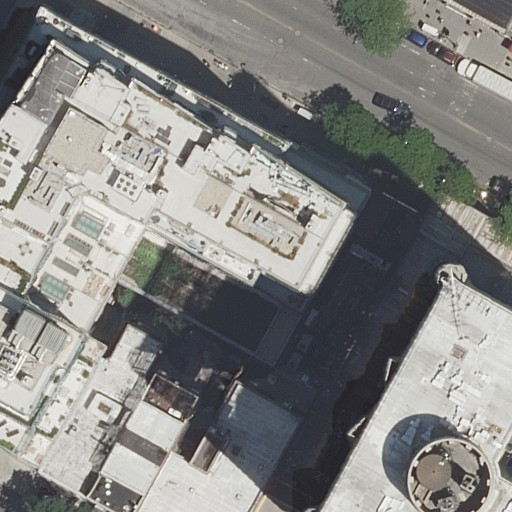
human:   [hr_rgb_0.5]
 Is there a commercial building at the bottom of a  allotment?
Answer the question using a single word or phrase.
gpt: no

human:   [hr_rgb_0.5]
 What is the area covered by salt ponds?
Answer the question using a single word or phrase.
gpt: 0m2

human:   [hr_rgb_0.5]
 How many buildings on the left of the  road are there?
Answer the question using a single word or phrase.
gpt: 4

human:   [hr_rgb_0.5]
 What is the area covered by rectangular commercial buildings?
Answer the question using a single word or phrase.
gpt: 0m2

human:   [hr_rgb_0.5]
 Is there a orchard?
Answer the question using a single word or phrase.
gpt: no

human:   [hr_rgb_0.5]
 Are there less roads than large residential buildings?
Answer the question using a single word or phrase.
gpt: yes

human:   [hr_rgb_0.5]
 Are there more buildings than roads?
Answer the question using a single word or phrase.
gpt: yes

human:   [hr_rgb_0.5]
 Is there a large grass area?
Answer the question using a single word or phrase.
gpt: no

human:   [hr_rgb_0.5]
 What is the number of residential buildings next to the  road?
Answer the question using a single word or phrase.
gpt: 6

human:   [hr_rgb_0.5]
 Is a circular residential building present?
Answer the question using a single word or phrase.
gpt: no

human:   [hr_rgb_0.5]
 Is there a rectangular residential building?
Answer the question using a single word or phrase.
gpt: yes

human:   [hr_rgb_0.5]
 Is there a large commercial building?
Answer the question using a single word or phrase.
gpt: no

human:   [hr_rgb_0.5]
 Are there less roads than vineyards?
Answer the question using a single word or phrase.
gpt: no

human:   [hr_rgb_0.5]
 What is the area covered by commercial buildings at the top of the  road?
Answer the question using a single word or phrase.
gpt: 0m2

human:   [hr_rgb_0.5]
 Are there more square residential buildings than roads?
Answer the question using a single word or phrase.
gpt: no

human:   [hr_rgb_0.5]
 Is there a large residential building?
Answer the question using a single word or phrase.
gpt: yes

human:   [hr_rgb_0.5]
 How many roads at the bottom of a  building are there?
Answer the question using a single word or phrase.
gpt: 0

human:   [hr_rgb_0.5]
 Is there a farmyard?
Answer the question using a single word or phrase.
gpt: no

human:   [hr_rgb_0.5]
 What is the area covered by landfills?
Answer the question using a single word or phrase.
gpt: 0m2

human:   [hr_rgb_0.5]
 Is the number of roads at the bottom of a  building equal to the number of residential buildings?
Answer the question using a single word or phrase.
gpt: no

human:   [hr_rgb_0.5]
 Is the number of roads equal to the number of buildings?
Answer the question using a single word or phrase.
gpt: no

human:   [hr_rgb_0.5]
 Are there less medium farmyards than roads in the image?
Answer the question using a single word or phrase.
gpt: yes

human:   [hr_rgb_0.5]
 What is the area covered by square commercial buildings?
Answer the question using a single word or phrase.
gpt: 0m2

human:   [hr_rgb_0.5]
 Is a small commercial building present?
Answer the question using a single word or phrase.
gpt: no

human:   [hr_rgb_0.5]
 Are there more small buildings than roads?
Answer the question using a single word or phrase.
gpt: yes

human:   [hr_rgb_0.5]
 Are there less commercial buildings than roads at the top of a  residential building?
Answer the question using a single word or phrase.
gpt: yes

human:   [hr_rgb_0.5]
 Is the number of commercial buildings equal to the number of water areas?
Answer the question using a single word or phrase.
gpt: yes

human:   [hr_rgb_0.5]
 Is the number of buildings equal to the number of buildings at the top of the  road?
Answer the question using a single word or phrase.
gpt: no

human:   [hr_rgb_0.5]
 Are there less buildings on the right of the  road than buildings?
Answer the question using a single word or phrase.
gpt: yes

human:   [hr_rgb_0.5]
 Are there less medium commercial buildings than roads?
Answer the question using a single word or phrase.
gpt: yes

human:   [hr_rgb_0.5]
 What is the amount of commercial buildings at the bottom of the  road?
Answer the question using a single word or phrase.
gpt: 0

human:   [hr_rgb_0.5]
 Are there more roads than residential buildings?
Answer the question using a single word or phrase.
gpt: no

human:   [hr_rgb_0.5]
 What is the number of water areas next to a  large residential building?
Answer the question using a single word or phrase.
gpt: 0

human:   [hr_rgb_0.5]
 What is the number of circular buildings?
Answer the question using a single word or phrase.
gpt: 0

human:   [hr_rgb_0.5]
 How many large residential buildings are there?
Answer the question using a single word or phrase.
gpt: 3

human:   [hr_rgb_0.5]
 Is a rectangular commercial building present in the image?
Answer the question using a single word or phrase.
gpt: no